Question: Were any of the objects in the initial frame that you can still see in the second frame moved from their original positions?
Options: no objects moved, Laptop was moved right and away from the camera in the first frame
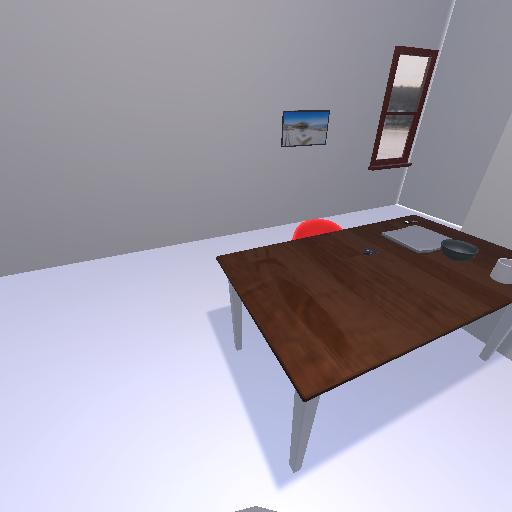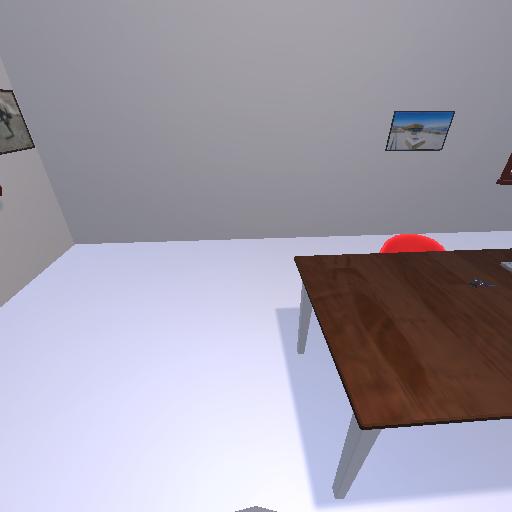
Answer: no objects moved